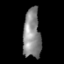
Tissue: prostate
Cell type: Epithelial cells
Senescence score: 0.3141
Nuclear area (px): 843
Mean DAPI intensity: 136.192